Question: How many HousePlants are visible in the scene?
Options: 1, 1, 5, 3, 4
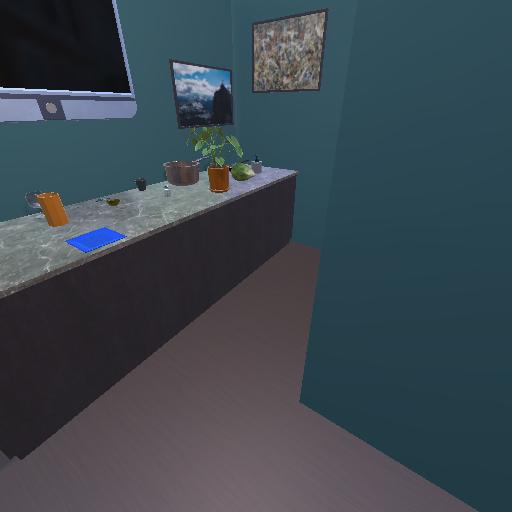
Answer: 1